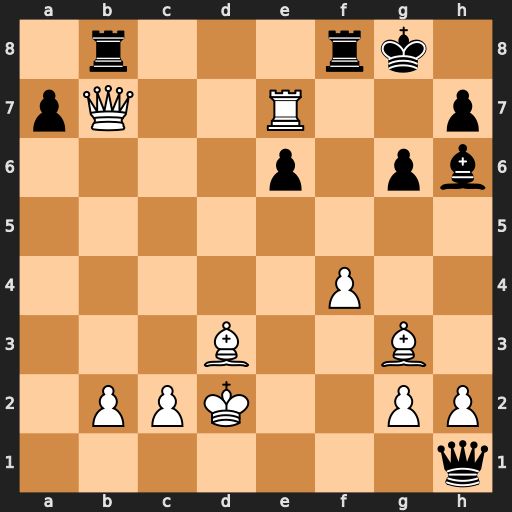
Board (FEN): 1r3rk1/pQ2R2p/4p1pb/8/5P2/3B2B1/1PPK2PP/7q
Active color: w
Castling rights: -
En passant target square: -
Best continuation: Qe4 Rf6 Rxe6